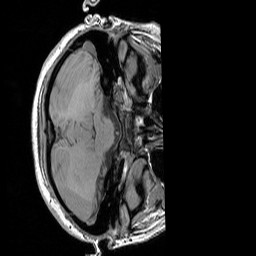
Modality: T1w
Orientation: axial
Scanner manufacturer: siemens
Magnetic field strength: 3 T
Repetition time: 1.83 s
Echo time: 0.00303 s